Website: home-depot
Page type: review-order
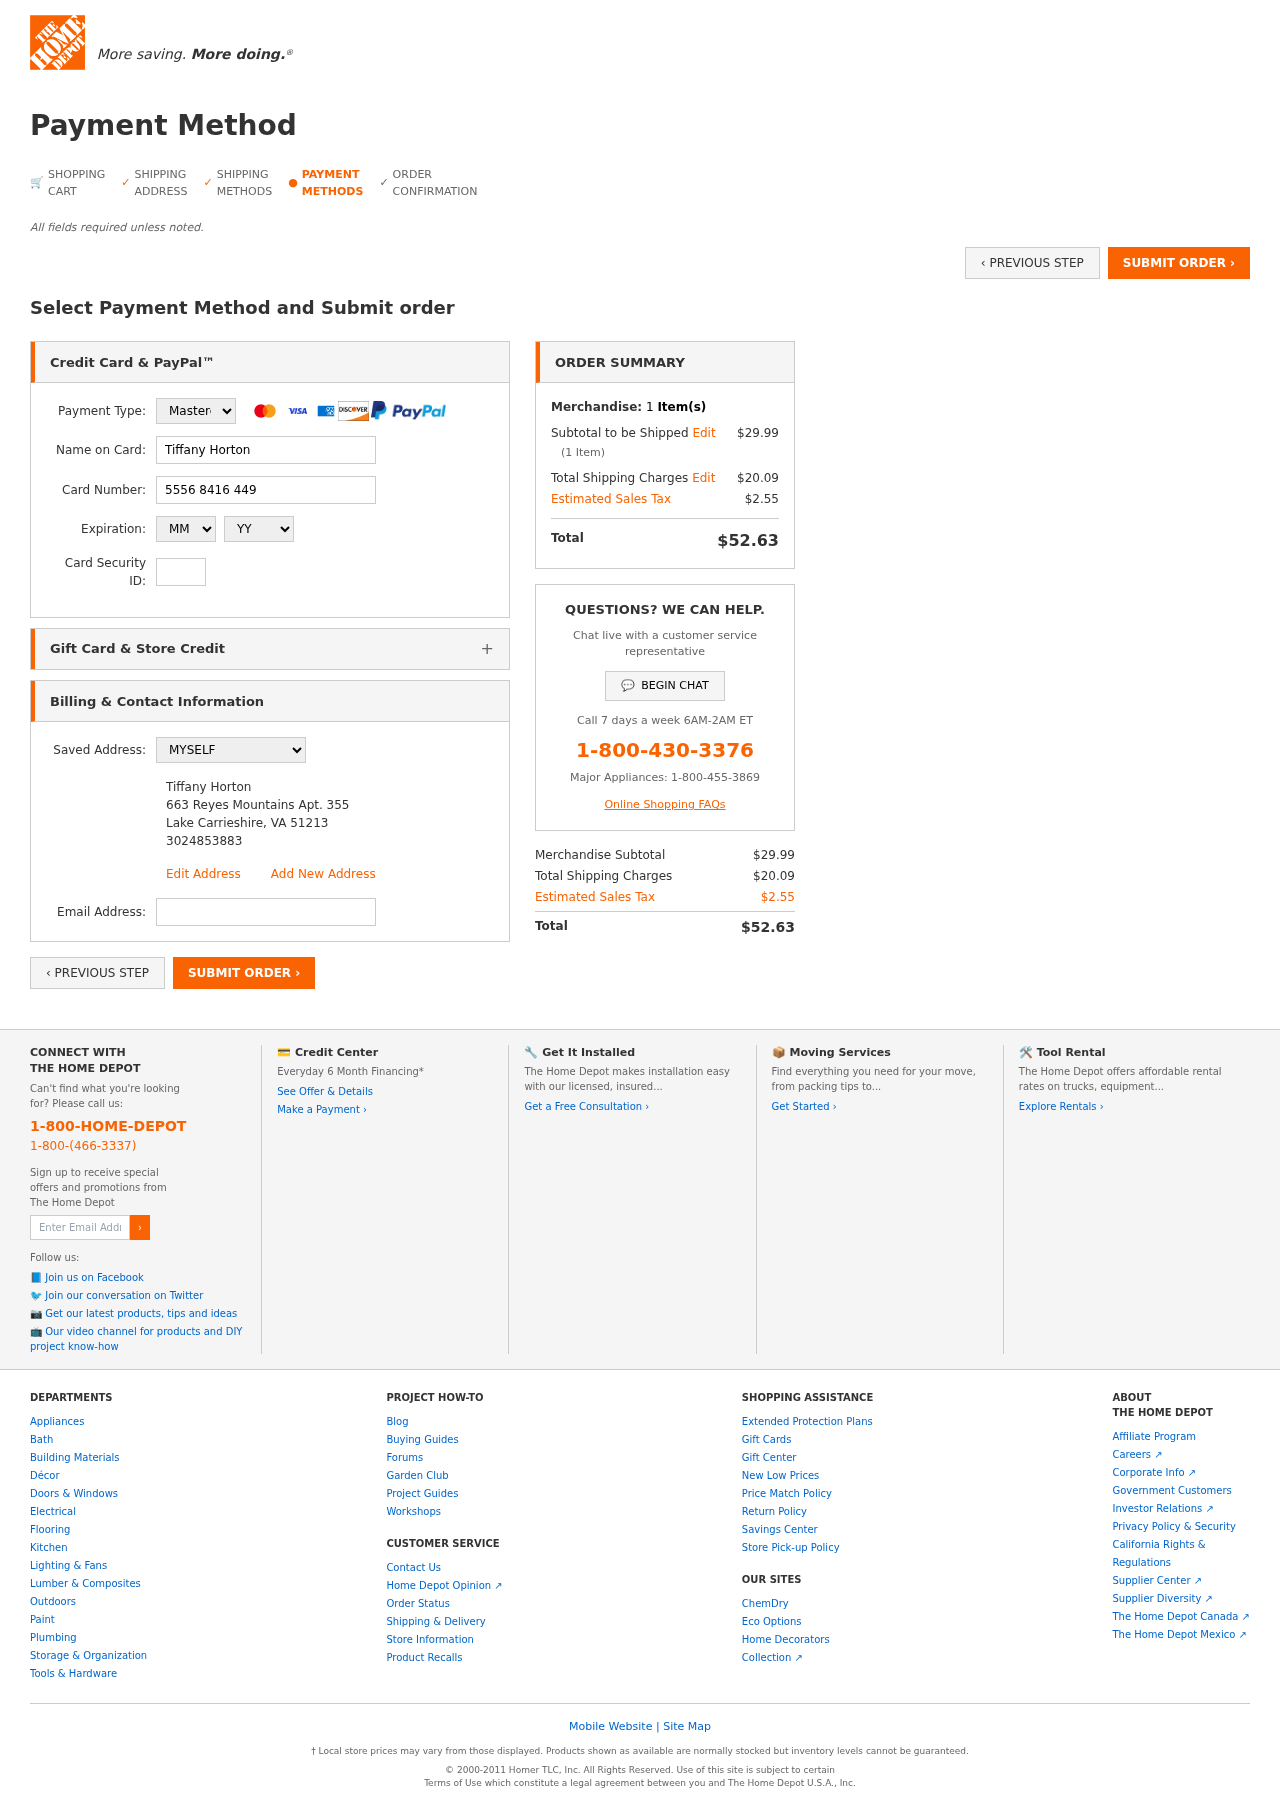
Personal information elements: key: PII_CARD_CVV
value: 818
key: PII_CARD_EXPIRY_MONTH
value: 10
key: PII_CARD_EXPIRY_YEAR
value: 26
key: PII_CARD_NUMBER
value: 5556 8416 4496 4193
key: PII_CARD_TYPE
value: Mastercard
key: PII_EMAIL
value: thorton@gmail.com
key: PII_FULLNAME
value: Tiffany Horton
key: PII_FULLNAME2
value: Tiffany Horton
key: PII_STREET2
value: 663 Reyes Mountains Apt. 355
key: PII_CITY2
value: Lake Carrieshire
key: PII_STATE_ABBR2
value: VA
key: PII_POSTCODE2
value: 51213
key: PII_PHONE2
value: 3024853883
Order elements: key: ORDER_NUM_ITEMS
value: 1
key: ORDER_SUBTOTAL
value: $29.99
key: ORDER_NUM_ITEMS2
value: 1
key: ORDER_SHIPPING_COST
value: $20.09
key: ORDER_TAX
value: $2.55
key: ORDER_TOTAL
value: $52.63
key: ORDER_SUBTOTAL2
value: $29.99
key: ORDER_SHIPPING_COST2
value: $20.09
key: ORDER_TAX2
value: $2.55
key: ORDER_TOTAL2
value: $52.63